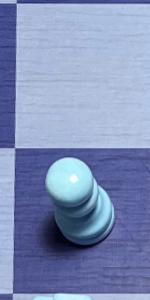
Label: Pawn_White